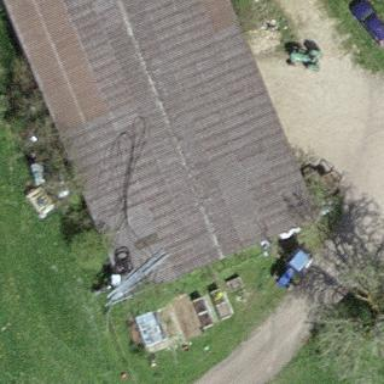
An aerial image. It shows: Shed.